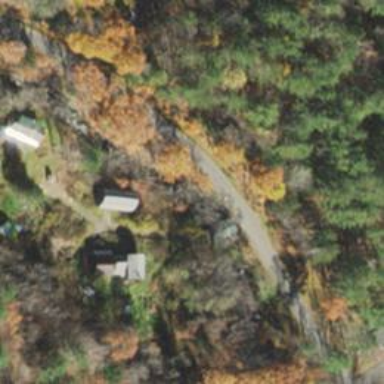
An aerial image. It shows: Covered bridge over service road.